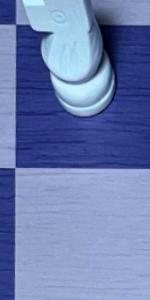
Label: Empty